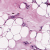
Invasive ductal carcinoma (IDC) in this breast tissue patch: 0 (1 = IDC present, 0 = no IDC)